Field crop: maize
Growth stage: 2
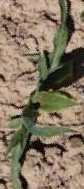
Species: maize